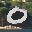
Label: 0